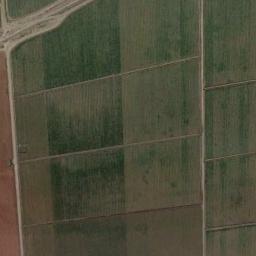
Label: rectangular_farmland